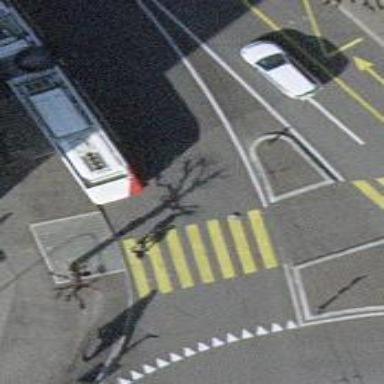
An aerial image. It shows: Bus stop for trolleybuses with designated stop position for public transport.